Question: I have created a report with several related tables and a couple of charts. It looks and exports PDF fine but when I deploy to Report Manager and export to PDF, the on subsequent pages and the . Also, the rows as they should.

Has anyone had this issue and/or know how to fix it?
I thought I was done with this report until I tried exporting from Report Manager.
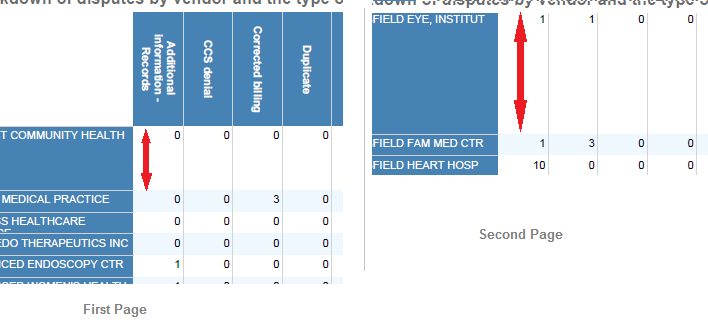
Answer: Apparently the issue is due to using for cells in a tablix exported to .
I had tried changing every other property to get it to work then a co-worker said to change the to . Amazingly it worked! There were no more jacked up first row and the headers magically started repeating.